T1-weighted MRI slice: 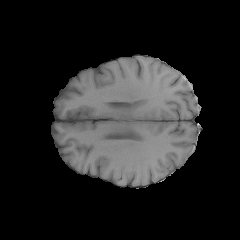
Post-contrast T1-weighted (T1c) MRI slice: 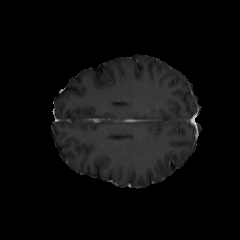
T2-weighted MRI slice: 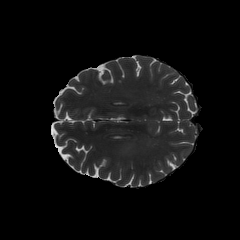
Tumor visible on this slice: no